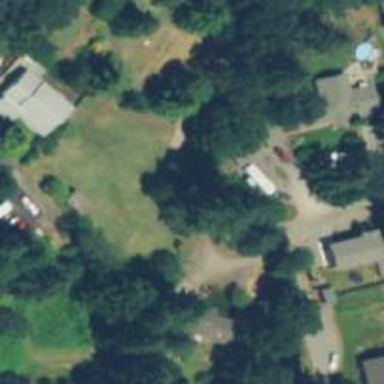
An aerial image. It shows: Driveway for service vehicles.